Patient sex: F
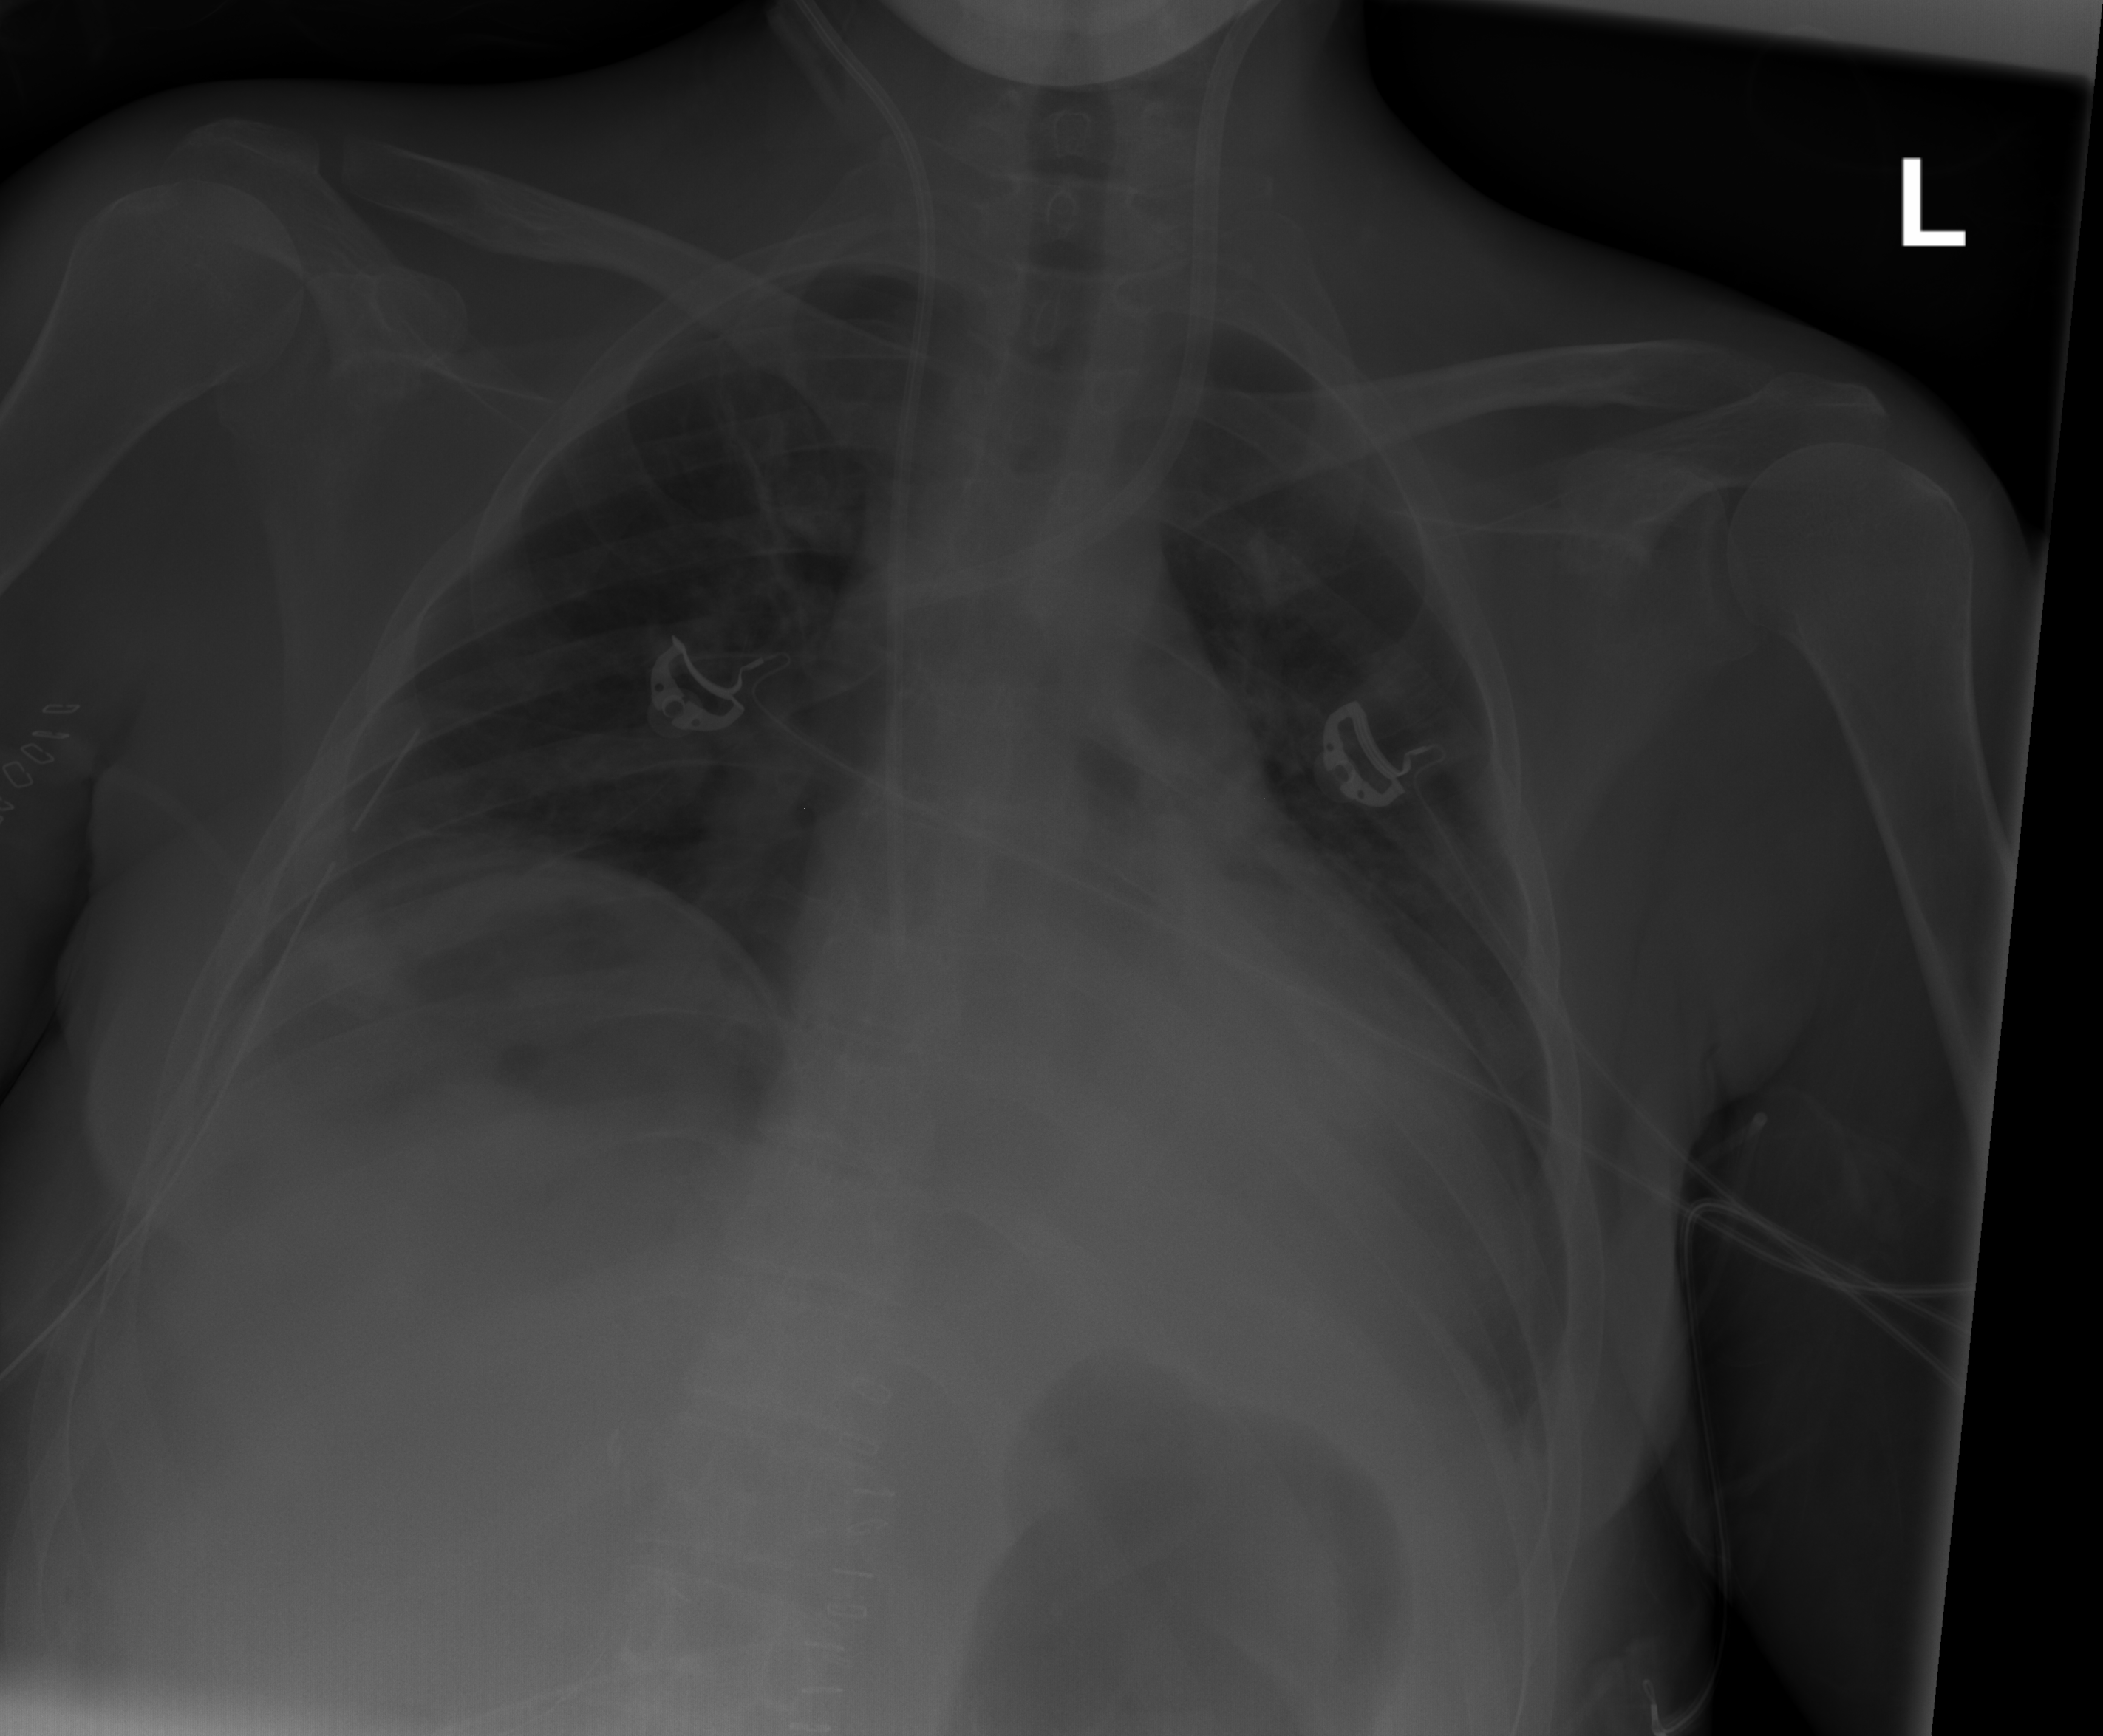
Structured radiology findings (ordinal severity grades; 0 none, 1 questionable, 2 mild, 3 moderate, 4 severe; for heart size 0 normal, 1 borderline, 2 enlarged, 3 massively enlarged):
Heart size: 2
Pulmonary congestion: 0
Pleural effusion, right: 0
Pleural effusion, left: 0
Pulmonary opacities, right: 1
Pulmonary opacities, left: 0
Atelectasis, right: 2
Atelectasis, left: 0